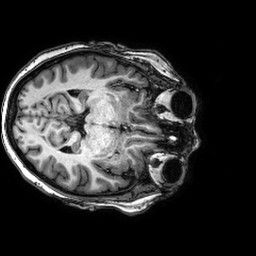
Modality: T1w
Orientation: axial
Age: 60
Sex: female
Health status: healthy